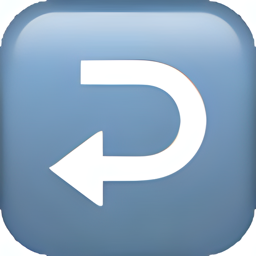
Name: leftwards arrow with hook
Emoji: ↩
Group: Symbols
Sub-group: arrow